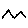
Label: zigzag